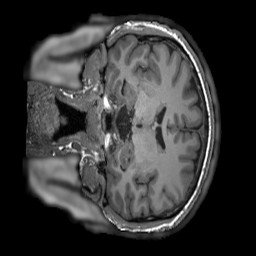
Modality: T1w
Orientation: coronal
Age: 31
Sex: male
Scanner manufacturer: siemens
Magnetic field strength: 3 T
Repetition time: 2.3 s
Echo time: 0.00232 s